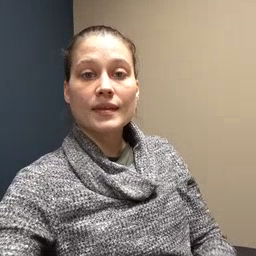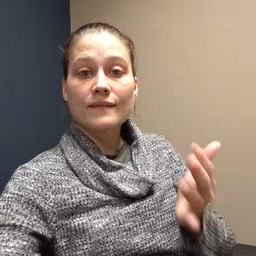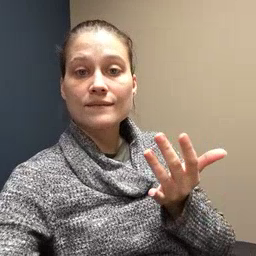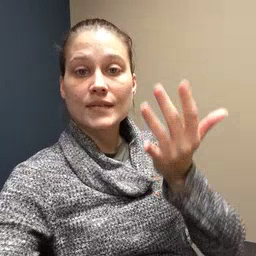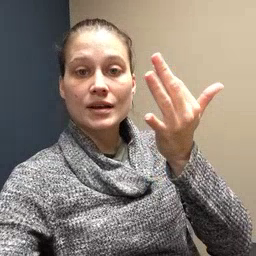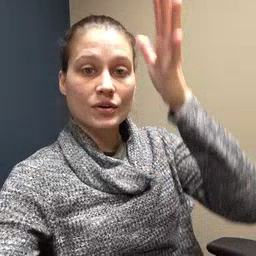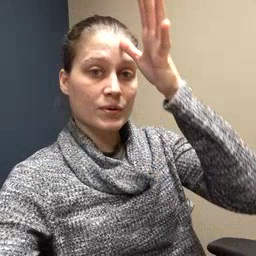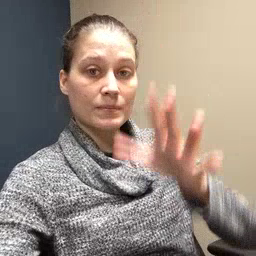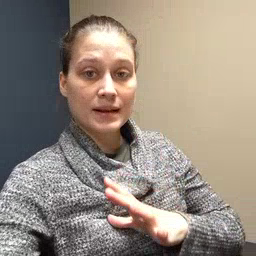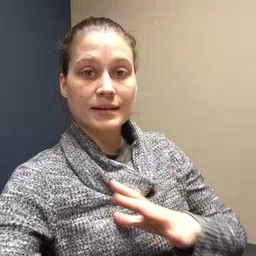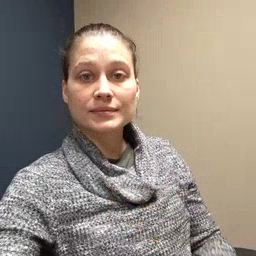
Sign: fireman